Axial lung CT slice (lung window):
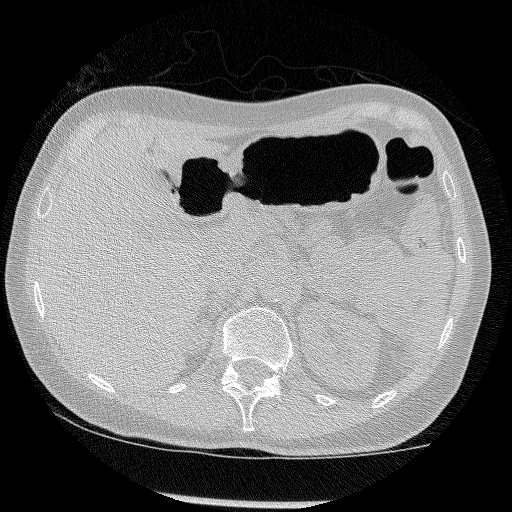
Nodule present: no